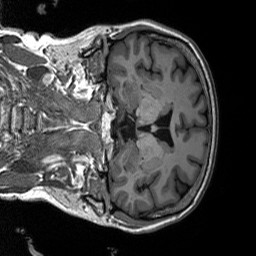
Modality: T1w
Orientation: coronal
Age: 49
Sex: female
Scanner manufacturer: siemens
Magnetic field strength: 3 T
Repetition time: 2.53 s
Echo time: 0.00219 s